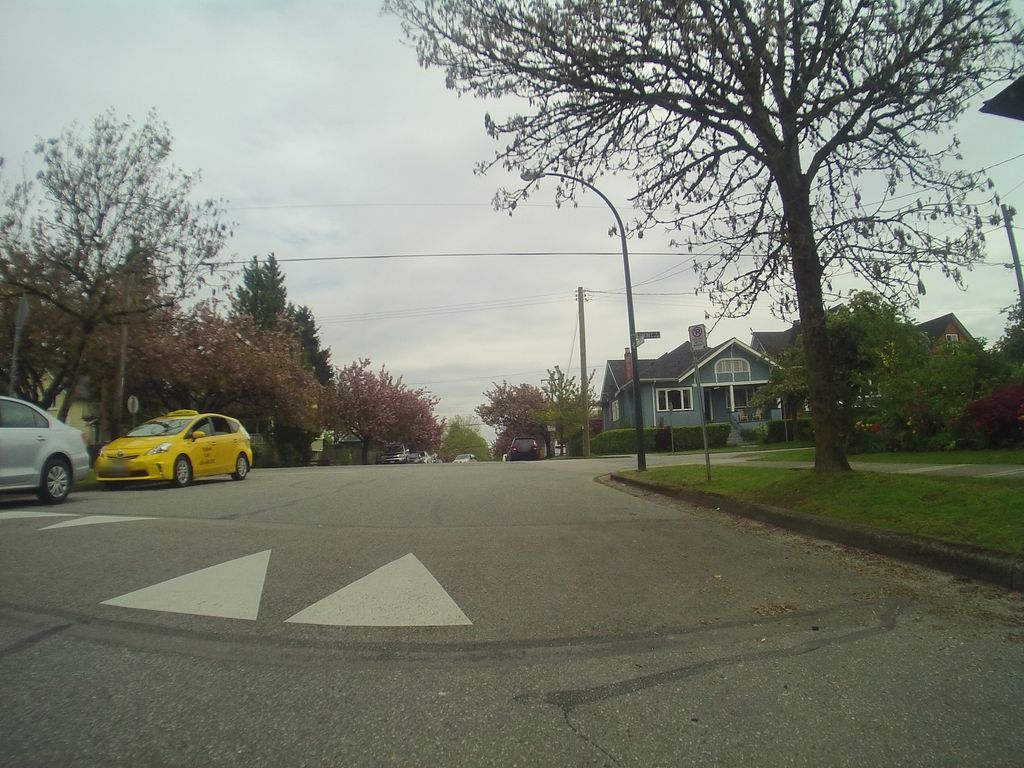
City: vancouver